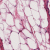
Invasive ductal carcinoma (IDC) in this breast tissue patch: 0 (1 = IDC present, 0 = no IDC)